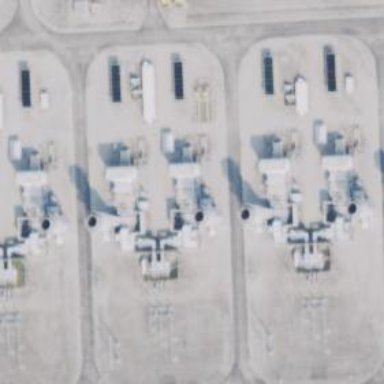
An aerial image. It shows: Gas turbine generator is in use.